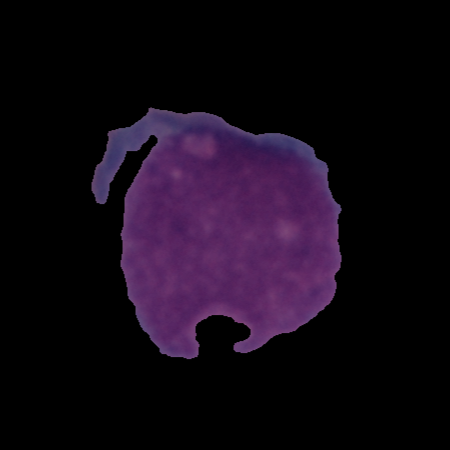
Label: cancer